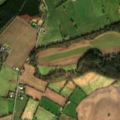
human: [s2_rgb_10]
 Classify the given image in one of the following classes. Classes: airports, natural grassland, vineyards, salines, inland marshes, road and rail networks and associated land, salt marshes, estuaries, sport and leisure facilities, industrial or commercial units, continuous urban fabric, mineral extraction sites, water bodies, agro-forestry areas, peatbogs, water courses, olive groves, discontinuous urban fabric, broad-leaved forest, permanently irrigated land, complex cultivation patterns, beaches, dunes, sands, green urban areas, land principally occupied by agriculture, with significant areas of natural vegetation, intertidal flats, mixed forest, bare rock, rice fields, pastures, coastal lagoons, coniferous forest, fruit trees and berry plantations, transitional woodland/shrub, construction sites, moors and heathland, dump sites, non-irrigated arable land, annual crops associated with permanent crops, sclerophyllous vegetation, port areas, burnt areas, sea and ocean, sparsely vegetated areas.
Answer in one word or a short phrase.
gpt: non-irrigated arable land, pastures, mixed forest